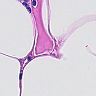
Metastatic tissue present: no